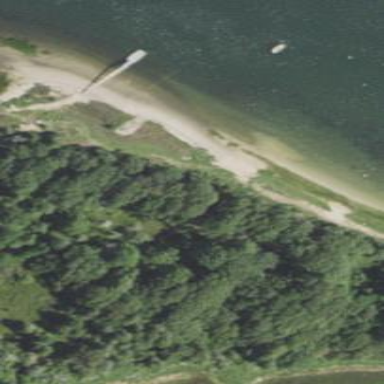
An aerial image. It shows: Sandy beach with natural surroundings.